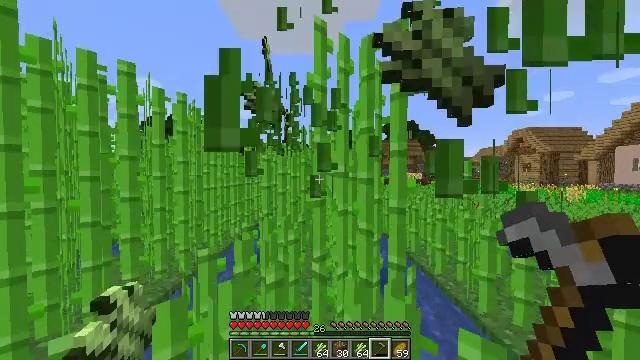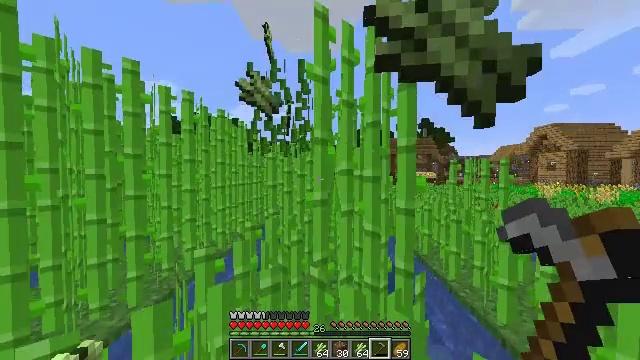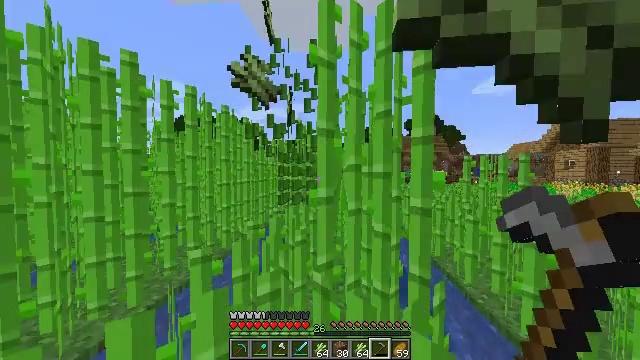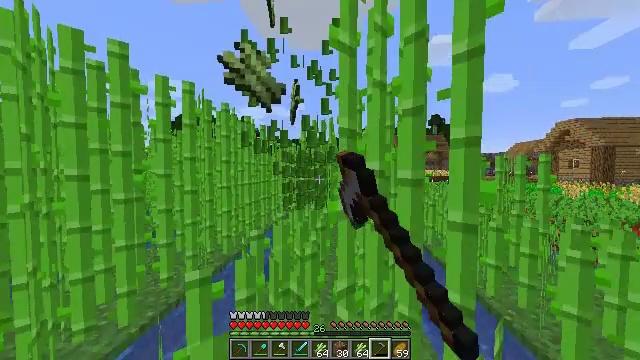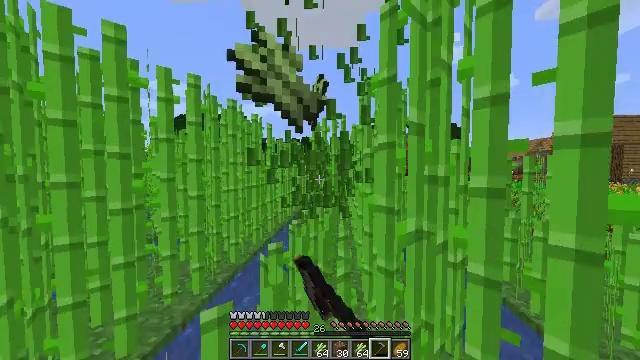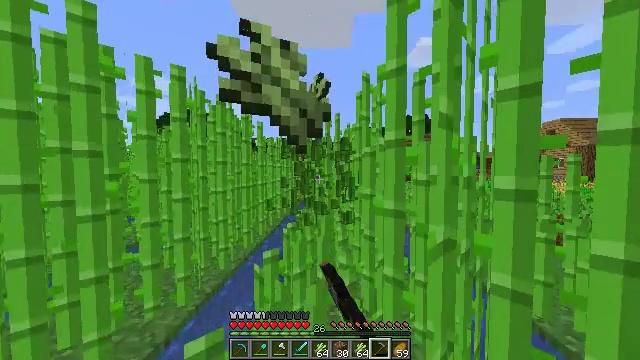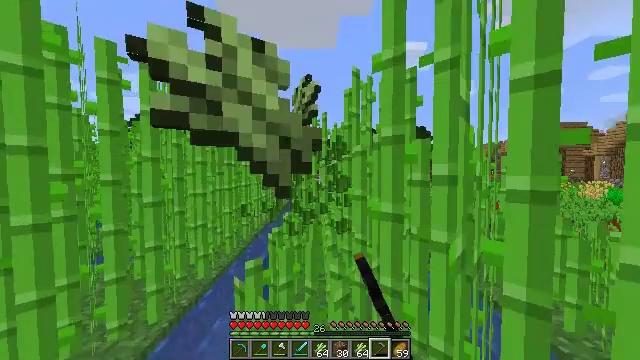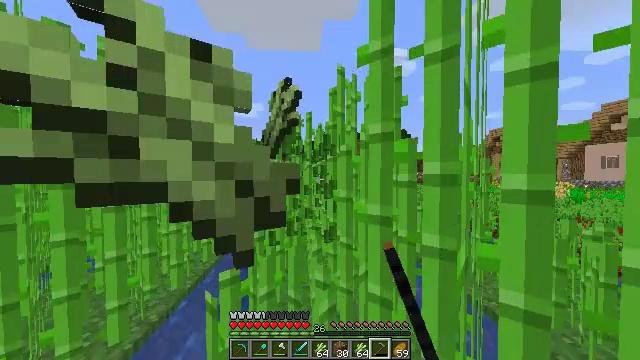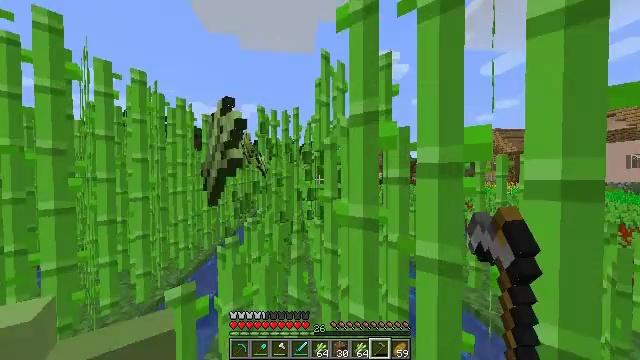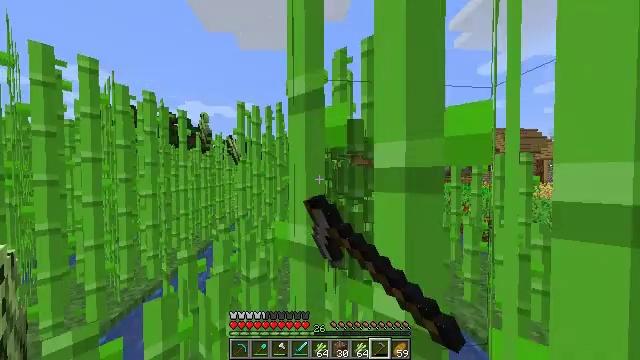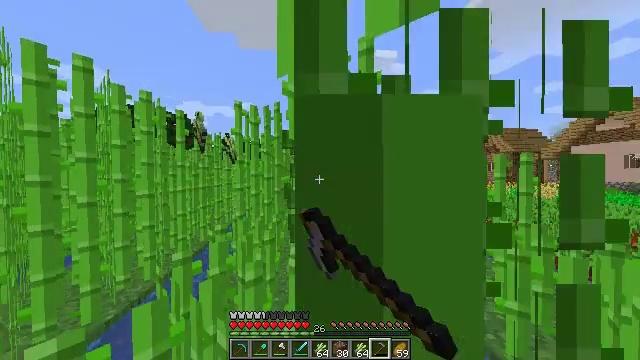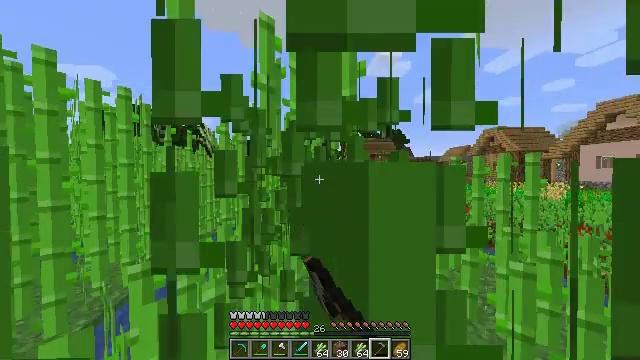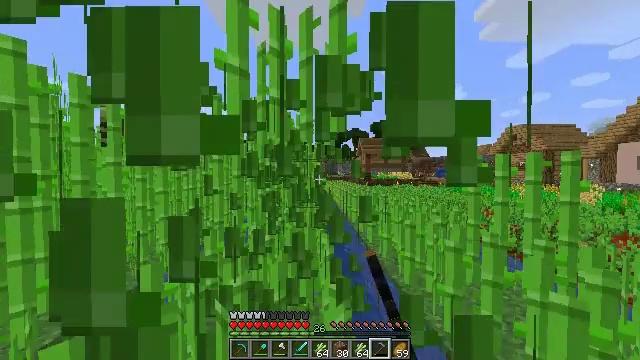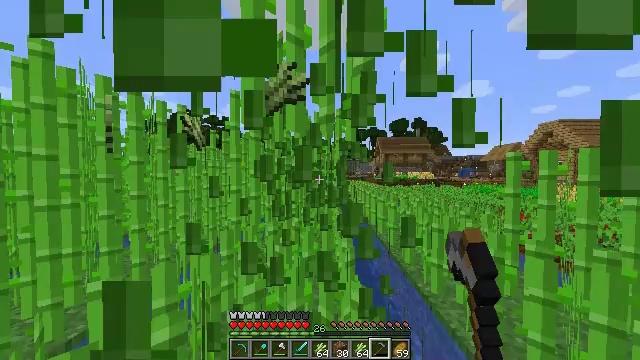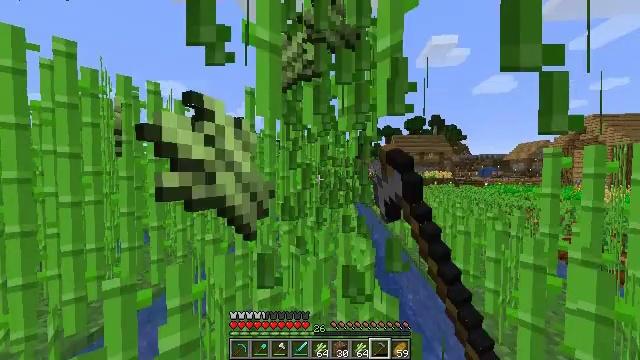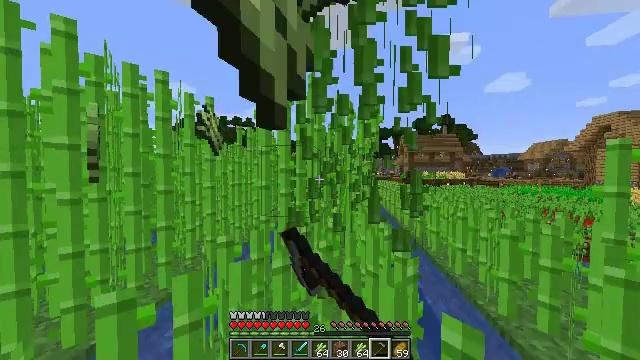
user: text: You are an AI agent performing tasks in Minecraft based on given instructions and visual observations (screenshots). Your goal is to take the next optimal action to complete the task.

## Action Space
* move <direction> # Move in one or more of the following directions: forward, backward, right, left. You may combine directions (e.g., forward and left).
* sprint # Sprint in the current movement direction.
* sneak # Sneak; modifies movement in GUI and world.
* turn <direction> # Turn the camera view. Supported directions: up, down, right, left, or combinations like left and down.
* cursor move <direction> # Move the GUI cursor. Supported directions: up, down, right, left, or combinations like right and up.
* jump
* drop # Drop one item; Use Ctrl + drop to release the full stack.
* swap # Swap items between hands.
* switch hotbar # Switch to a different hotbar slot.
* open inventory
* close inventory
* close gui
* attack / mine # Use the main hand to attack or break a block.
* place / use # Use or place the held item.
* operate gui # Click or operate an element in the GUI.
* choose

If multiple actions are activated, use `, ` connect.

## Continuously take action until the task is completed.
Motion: motion action
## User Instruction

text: Cut down the sugar cane stalks.
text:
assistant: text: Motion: move forward and move left, sprint, turn left, attack / mine
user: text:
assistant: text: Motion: move forward and move left, sprint, turn left, attack / mine
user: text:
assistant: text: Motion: move forward and move left, sprint, attack / mine
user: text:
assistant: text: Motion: move forward and move left, sprint, attack / mine
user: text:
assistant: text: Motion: move forward, sprint, turn right, attack / mine
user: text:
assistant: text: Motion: move forward and move right, sprint, turn right, attack / mine
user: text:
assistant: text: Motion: move forward and move right, sprint, turn right, attack / mine
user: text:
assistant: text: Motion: move forward and move right, sprint, turn right, attack / mine
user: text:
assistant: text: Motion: move forward and move right, sprint, attack / mine
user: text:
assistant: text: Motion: move forward and move right, sprint, attack / mine
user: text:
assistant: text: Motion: move forward and move right, sprint, attack / mine
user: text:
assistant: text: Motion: move forward and move left, sprint, turn left, attack / mine
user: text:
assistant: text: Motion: move forward and move left, sprint, turn left, attack / mine
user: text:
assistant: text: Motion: move forward and move left, sprint, turn left, attack / mine
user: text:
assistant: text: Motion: move forward and move left, sprint, turn left, attack / mine
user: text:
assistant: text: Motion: move forward and move left, sprint, attack / mine
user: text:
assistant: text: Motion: move forward and move left, sprint, attack / mine
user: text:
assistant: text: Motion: move forward, sprint, attack / mine
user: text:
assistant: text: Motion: move forward, sprint, turn right, attack / mine
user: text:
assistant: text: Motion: move forward and move right, sprint, turn right, attack / mine
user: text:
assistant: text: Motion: move forward and move right, sprint, turn right, attack / mine
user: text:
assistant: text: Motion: move forward and move right, sprint, attack / mine
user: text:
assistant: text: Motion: move forward and move right, sprint, attack / mine
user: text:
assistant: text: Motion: move forward and move right, sprint, attack / mine
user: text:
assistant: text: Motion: move forward and move right, sprint, attack / mine
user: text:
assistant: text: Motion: move forward, sprint, turn left, attack / mine
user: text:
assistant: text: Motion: move forward and move left, sprint, turn left, attack / mine
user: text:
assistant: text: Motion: move forward and move left, sprint, turn left, attack / mine
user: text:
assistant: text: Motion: move forward and move left, sprint, turn left, attack / mine
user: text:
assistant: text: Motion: move forward and move left, sprint, attack / mine